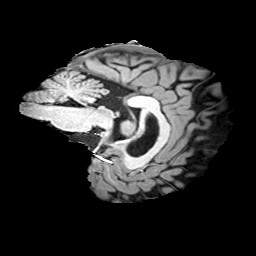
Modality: T1w
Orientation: sagittal
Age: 22
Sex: male
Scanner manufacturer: siemens
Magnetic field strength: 3 T
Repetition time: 2 s
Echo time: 0.0024 s